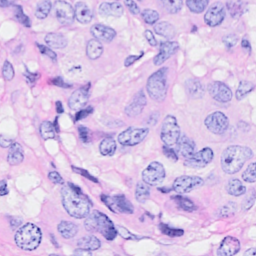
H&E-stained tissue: Breast